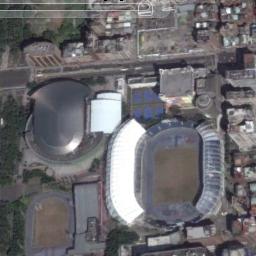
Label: stadium